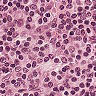
Metastatic tissue present: no